Field crop: maize
Growth stage: 1
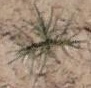
Species: salsola